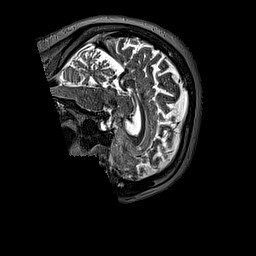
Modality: T2w
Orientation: sagittal
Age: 46
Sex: female
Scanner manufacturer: siemens
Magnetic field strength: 3 T
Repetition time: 3.2 s
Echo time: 0.567 s